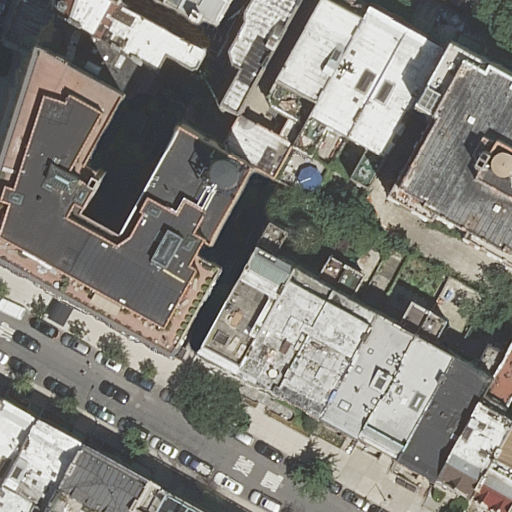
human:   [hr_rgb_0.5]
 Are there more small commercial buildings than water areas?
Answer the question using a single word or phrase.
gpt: no

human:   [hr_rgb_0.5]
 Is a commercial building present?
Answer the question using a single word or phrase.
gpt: no

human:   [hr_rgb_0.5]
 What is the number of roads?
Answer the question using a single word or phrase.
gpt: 2

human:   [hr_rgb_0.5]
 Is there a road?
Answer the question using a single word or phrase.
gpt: yes

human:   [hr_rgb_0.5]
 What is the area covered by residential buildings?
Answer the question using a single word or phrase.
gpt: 6548m2

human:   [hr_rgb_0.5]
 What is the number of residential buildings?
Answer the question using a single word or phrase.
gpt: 24

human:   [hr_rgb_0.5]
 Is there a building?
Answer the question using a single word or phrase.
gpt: yes

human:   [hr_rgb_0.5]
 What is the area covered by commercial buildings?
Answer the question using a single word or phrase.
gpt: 0m2

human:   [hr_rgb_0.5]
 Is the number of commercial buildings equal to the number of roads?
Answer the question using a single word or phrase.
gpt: no

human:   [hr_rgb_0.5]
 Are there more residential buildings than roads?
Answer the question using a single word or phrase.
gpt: yes

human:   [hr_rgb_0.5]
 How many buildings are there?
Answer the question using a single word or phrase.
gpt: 24

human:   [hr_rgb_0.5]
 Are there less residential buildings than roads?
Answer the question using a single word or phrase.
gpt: no

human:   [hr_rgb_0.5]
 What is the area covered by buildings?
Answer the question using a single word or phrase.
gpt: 6548m2

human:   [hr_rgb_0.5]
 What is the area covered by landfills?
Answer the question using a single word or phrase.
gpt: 0m2

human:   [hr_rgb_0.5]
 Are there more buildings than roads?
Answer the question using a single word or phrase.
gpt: yes

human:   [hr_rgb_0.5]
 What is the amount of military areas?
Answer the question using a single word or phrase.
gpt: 0

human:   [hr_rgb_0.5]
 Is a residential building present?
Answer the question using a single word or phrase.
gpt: yes

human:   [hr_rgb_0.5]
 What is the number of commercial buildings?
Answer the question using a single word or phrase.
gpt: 0

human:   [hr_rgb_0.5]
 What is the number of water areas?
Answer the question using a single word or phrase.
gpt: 0

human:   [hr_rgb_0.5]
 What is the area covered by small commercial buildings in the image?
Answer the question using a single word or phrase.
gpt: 0m2

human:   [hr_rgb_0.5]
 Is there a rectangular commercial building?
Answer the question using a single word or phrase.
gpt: no

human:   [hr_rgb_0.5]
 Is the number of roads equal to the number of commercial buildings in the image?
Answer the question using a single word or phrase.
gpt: no

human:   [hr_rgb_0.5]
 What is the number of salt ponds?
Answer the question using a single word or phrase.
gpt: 0

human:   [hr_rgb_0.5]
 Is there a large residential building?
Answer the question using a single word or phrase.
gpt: yes

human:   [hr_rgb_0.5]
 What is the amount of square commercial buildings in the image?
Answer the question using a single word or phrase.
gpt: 0

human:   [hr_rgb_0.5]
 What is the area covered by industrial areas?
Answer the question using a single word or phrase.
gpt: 0m2

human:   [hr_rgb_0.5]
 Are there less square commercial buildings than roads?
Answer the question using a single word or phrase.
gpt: yes

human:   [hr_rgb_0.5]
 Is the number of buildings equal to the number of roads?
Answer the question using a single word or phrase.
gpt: no

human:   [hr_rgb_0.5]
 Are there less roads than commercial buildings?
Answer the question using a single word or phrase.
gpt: no

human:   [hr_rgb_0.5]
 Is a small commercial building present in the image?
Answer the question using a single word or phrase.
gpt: no

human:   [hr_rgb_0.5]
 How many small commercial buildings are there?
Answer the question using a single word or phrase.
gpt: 0

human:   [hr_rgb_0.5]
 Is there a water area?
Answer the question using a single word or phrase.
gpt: no

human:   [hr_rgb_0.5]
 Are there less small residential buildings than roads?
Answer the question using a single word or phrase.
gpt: no

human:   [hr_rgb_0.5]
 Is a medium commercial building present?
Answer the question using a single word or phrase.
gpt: no

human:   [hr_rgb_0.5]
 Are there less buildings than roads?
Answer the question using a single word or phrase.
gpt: no

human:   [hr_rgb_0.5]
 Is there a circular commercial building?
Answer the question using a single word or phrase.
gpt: no

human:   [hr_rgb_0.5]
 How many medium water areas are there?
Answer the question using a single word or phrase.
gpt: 0

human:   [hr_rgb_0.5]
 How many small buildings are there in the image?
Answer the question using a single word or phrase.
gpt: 11

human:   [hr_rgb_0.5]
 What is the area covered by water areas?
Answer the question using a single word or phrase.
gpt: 0m2

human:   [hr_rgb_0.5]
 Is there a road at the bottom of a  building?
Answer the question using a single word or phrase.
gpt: yes

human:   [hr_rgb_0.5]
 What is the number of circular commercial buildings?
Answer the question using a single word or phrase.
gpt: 0

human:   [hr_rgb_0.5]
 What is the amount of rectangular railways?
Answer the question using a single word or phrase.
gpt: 0

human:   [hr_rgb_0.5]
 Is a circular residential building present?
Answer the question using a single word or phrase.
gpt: no

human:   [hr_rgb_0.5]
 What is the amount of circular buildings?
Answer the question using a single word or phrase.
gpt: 0

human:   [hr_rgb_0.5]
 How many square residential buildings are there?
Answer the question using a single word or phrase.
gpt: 0

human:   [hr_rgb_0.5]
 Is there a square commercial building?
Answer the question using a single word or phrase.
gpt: no

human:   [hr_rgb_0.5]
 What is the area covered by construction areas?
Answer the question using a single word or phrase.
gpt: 0m2

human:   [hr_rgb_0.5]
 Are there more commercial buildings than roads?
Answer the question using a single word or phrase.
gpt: no

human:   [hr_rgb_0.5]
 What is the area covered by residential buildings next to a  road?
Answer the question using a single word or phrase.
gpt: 6548m2

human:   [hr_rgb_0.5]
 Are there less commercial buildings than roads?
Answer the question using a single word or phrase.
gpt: yes

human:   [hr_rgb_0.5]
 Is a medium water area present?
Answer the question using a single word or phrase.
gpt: no

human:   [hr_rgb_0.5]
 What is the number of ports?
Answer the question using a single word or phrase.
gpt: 0

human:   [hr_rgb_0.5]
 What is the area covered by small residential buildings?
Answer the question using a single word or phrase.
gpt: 382m2

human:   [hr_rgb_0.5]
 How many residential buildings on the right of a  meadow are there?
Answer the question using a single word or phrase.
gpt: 0

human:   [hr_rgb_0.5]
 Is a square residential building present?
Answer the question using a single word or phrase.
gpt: no

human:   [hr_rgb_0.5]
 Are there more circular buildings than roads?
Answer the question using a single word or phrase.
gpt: no

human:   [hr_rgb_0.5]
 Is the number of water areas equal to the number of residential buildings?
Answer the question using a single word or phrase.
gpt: no

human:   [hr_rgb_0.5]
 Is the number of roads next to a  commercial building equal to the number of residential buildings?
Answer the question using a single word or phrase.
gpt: no

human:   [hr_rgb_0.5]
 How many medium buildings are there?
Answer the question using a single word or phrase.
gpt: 11

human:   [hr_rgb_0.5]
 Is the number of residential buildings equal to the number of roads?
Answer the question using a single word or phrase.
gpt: no

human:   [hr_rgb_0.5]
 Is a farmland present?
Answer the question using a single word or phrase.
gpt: no

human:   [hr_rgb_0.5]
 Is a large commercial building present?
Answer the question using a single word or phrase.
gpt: no

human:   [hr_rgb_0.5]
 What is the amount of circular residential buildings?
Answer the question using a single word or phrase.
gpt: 0

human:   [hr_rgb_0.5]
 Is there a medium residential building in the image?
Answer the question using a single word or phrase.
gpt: yes